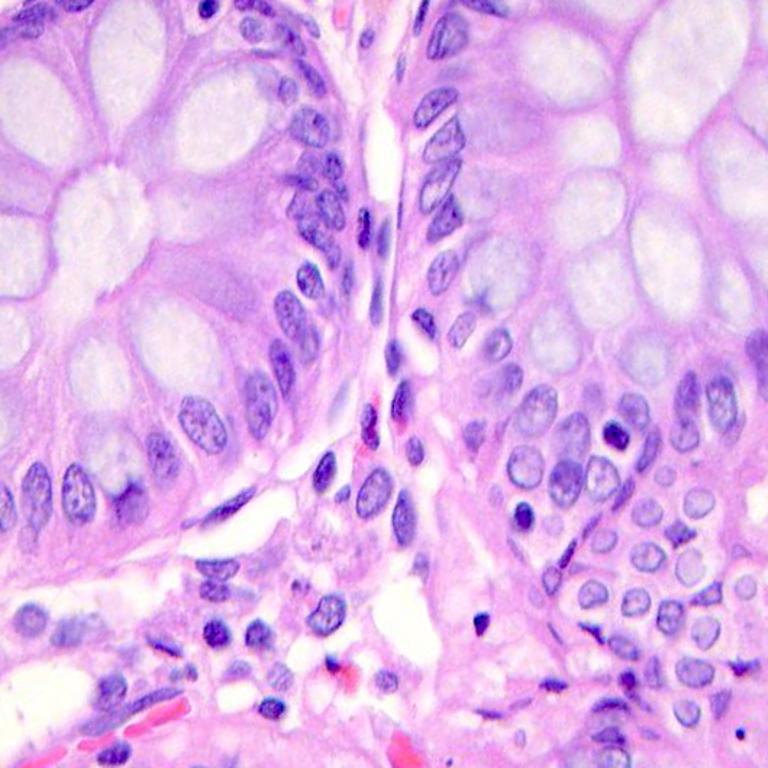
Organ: colon
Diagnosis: benign